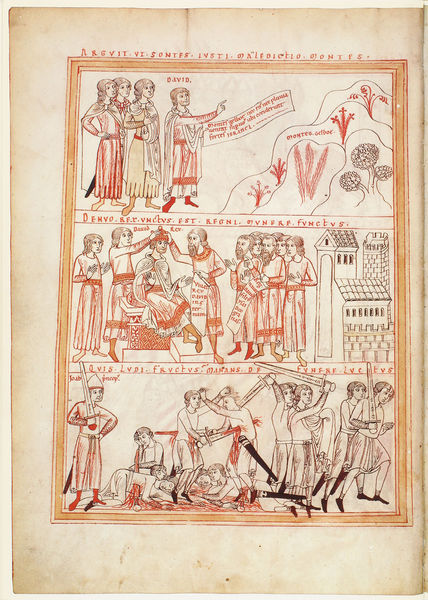
Titel: Bamberger Davidzyklus
Institution: Bamberg, Staatsbibliothek
Schlagwörter: baum, berg, kampf, menschen, fenster, geste, männer, orange, schwarz, zeichnung, dach, rot, bibel, rahmen, krone, turm, schrift, papier, rand, krieg, schlacht, könig, soldaten, thron, blut, buch, knüppel, schwert, schwerter, streit, text, tote, tinte, jüngling, krönung, legende, pfalnzen, buchmalerei, erlass, kkirche